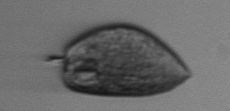
Label: Prorocentrum_micans